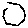
Label: hexagon